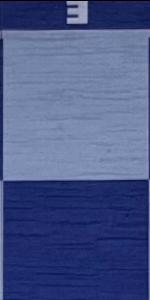
Label: Empty